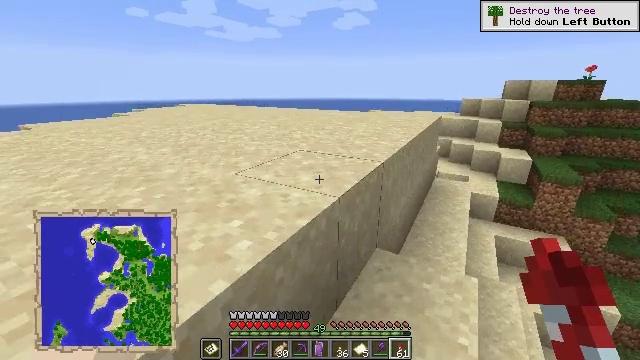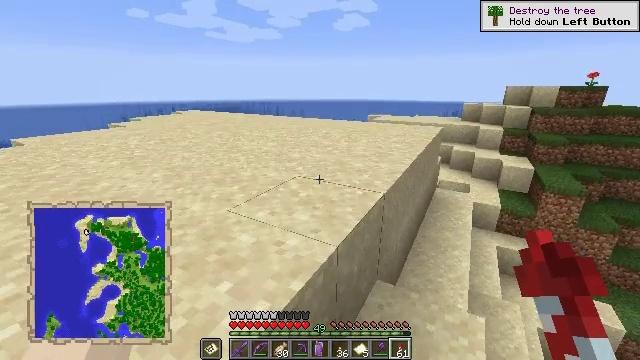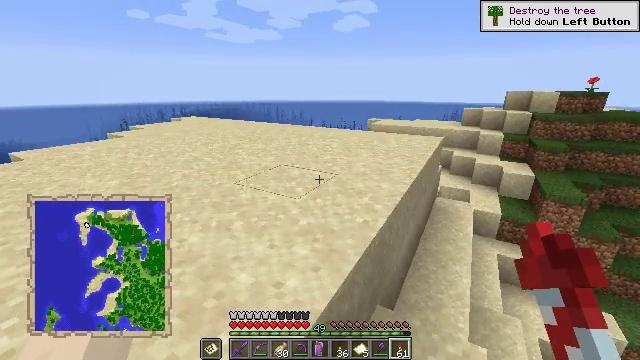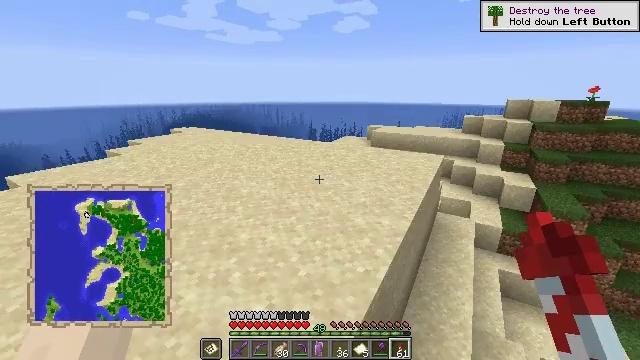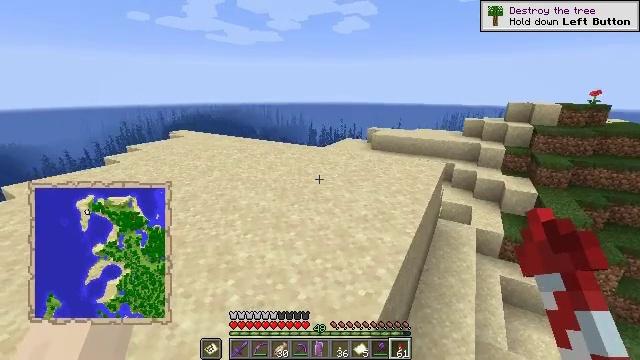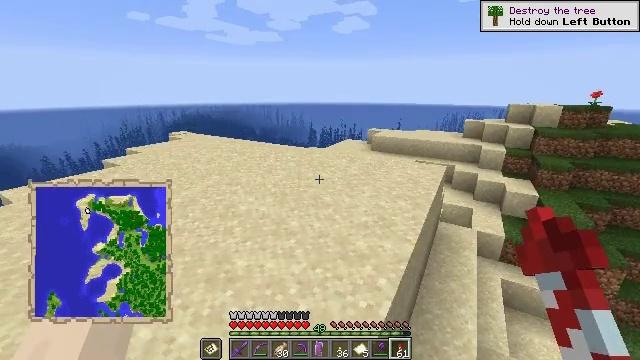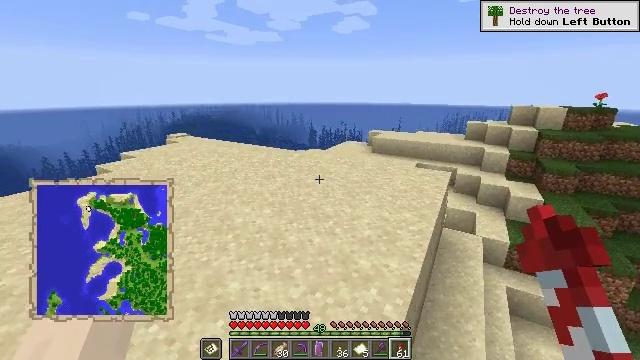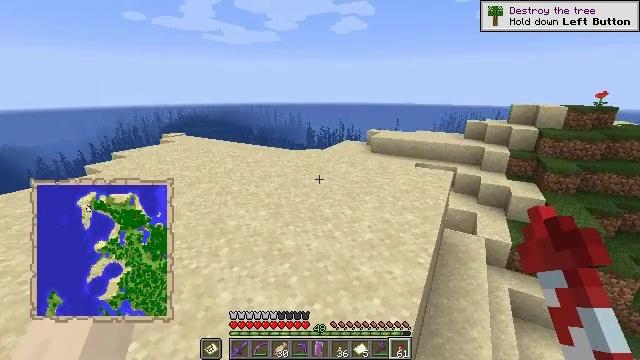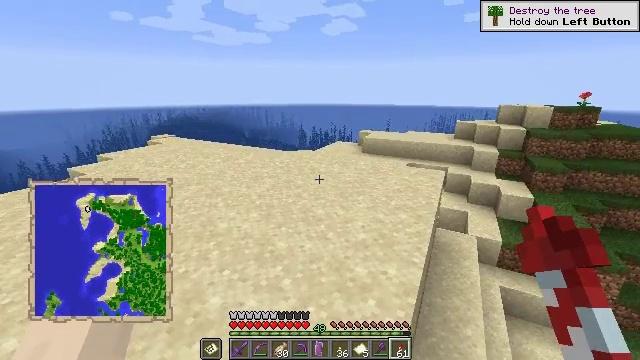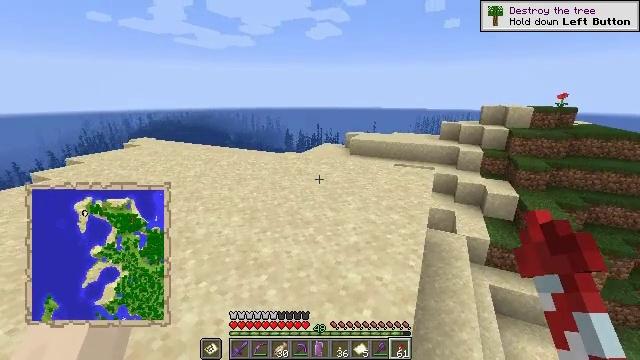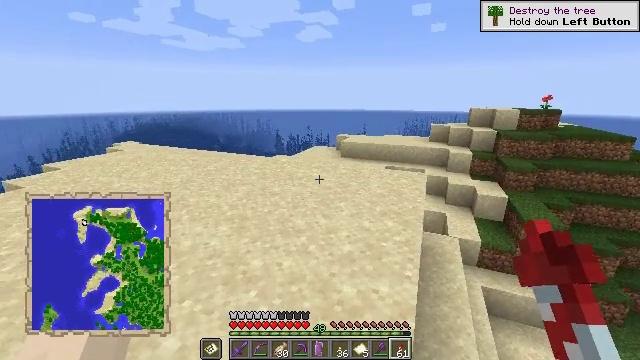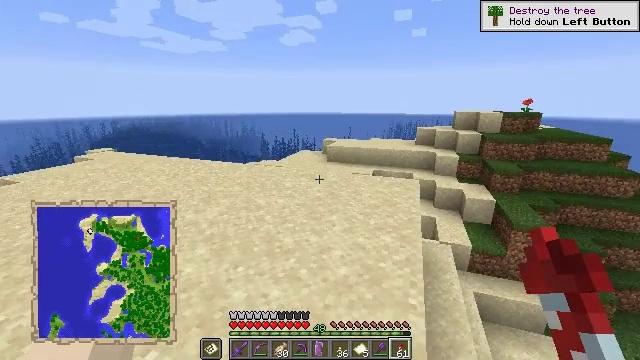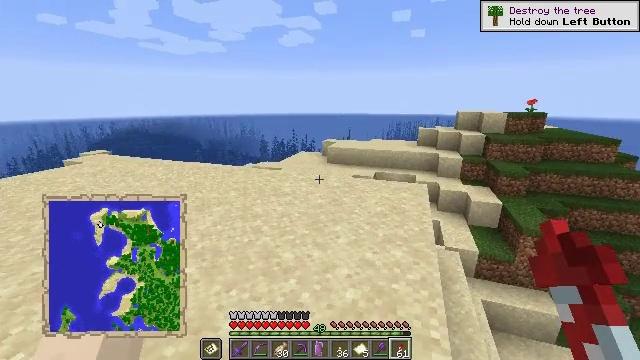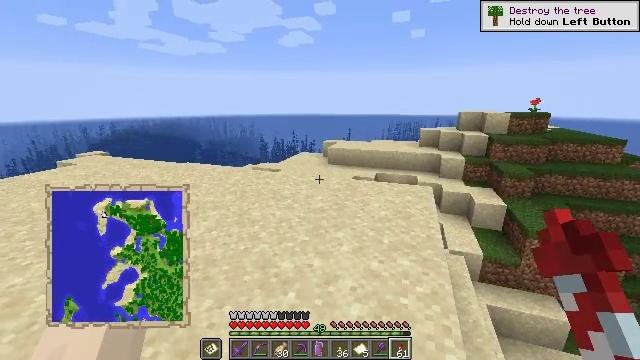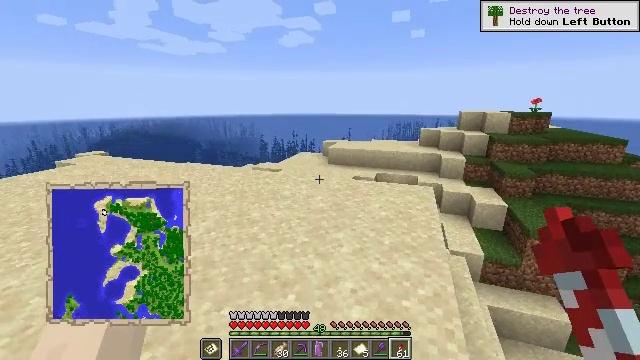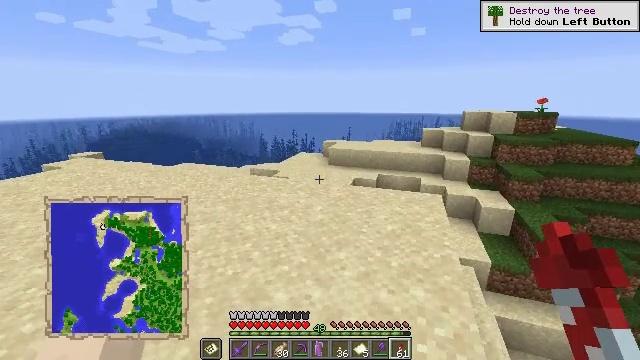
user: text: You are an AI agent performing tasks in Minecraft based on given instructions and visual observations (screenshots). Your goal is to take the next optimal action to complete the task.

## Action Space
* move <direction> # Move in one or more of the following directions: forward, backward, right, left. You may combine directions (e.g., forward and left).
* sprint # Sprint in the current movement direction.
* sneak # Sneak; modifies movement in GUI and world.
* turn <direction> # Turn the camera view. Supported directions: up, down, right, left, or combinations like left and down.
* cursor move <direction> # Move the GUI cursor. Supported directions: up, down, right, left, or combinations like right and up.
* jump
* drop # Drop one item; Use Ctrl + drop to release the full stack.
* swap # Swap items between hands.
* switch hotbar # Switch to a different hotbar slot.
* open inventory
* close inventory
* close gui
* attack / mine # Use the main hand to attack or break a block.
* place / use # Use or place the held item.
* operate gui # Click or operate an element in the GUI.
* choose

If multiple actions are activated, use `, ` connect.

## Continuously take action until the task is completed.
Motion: motion action
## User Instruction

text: Mine the dark oak log from a tree.
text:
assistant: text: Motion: move forward, jump
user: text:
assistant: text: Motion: move forward, jump
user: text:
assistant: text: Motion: move forward, jump
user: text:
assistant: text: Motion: move forward, jump
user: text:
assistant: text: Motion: move forward, jump
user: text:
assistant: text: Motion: move forward
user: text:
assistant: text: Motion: move forward
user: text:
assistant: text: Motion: move forward, turn right
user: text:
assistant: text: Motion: move forward, turn right
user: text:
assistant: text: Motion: move forward, turn right
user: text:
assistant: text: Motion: move forward, turn right
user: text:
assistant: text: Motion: move forward
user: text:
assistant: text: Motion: move forward
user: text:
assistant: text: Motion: move forward
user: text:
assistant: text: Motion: move forward
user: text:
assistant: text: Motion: move forward
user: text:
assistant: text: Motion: move forward
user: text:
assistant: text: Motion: move forward
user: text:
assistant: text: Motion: move forward, turn right
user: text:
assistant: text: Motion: move forward, turn right
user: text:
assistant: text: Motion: move forward
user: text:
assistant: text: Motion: move forward
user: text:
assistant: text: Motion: move forward
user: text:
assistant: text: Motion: move forward
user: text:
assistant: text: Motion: move forward
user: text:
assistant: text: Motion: move forward
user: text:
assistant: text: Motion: move forward
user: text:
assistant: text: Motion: move forward
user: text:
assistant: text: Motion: move forward
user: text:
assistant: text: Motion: move forward